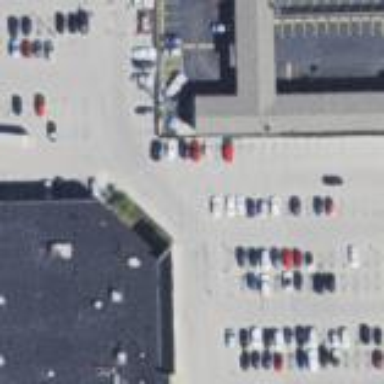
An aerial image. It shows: Parking area with surface.